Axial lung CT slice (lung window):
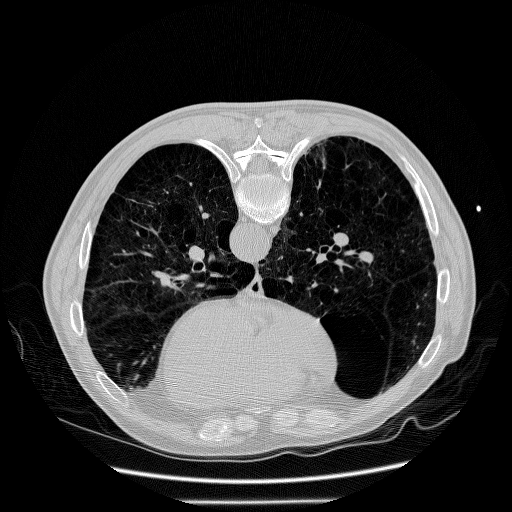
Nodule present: no